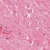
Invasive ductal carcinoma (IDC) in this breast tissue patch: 0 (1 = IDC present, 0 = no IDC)